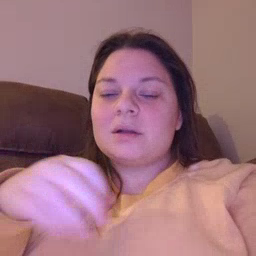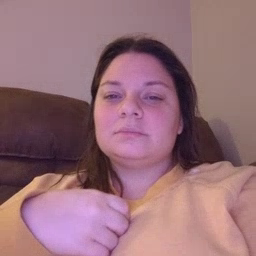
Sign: hot